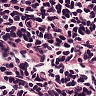
Metastatic tissue present: no